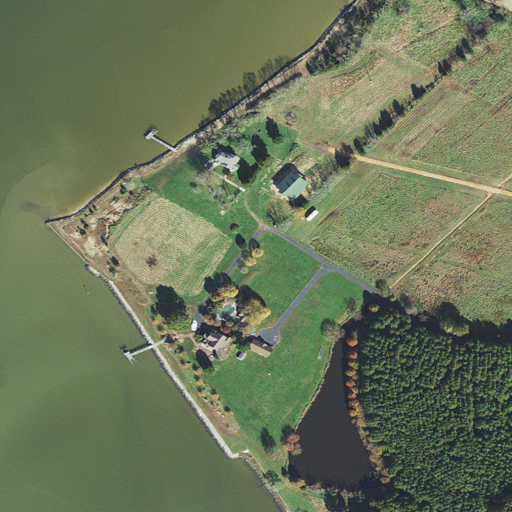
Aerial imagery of cape in Maryland named Bluff Point containing open water, cultivated crops, evergreen forest, grassland, herbaceous wetlands, low intensity development, open development, barren land, and woody wetlands